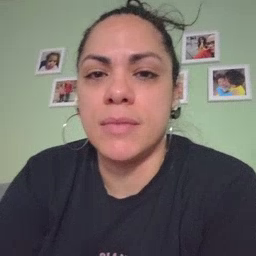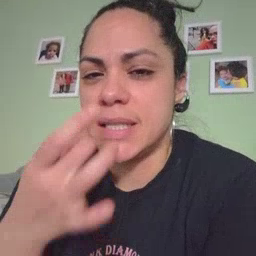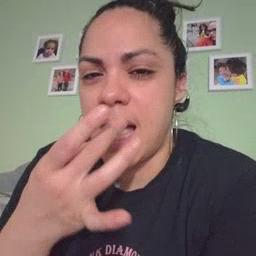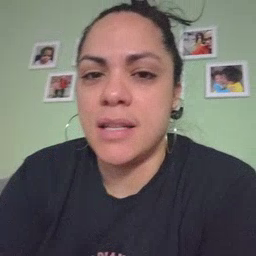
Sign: snack